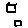
Label: square